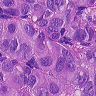
Metastatic tissue present: yes